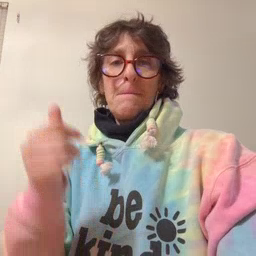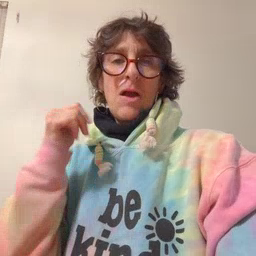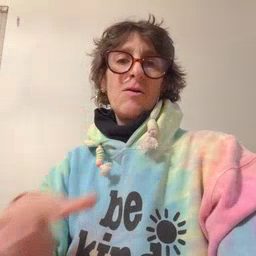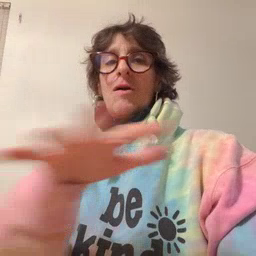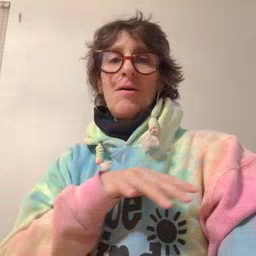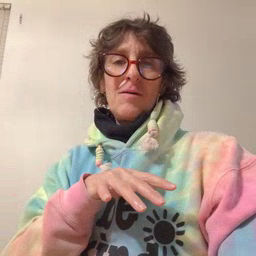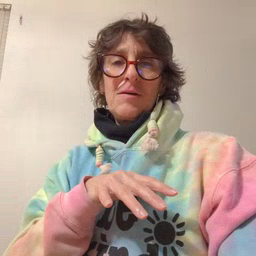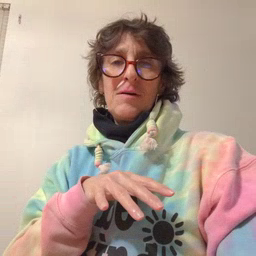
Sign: backyard